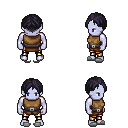
a pixel art fantasy rpg character, male body template, dark elf, purple skin, leather chest armor, gold greaves, raven parted hairstyle, white slippers, four views (front, back, left, right), 2x2 character sprite sheet, small pixel art, hard edges, no anti-aliasing